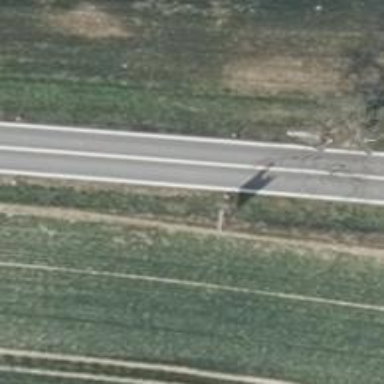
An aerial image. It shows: Secondary road with asphalt surface.